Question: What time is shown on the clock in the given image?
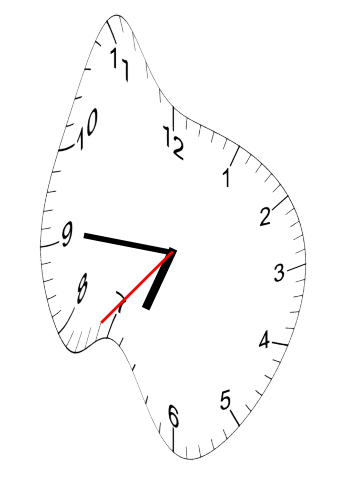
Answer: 06:45:37